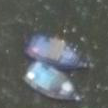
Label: civil